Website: home-depot
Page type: delivery-shipping
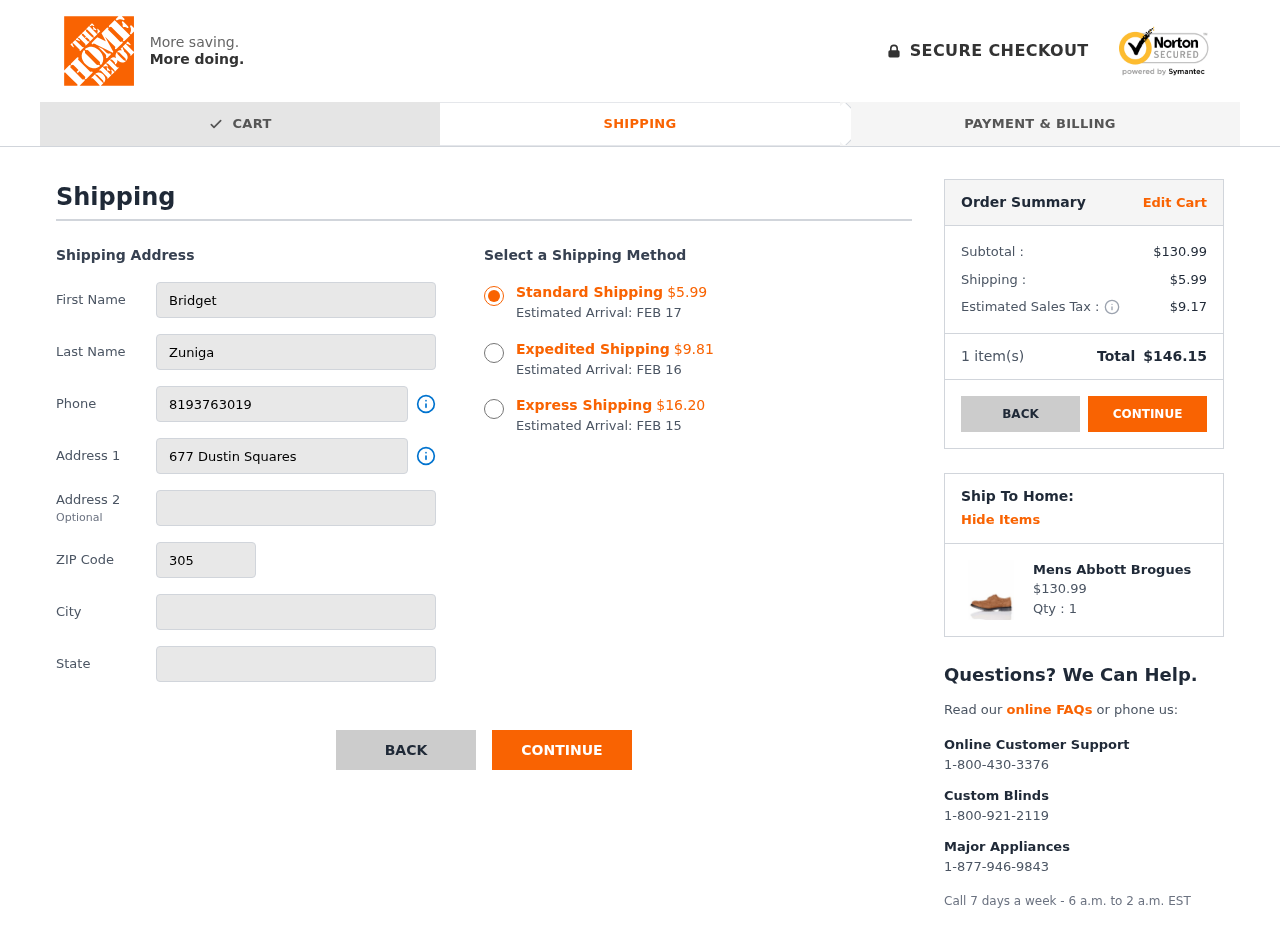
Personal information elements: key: PII_CITY
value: Port Mary
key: PII_FIRSTNAME
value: Bridget
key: PII_LASTNAME
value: Zuniga
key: PII_PHONE
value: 8193763019
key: PII_POSTCODE
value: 30504
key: PII_STATE
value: Louisiana
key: PII_STREET
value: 677 Dustin Squares
Product elements: key: PRODUCT1_NAME
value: Mens Abbott Brogues
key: PRODUCT1_PRICE
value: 130.99
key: PRODUCT1_QUANTITY
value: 1
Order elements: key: ORDER_SHIPPING_COST_STANDARD
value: $5.99
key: ORDER_DELIVERY_DATE
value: FEB 17
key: ORDER_SHIPPING_COST_EXPEDITED
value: $9.81
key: ORDER_DELIVERY_DATE_EXPEDITED
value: FEB 16
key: ORDER_SHIPPING_COST_EXPRESS
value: $16.20
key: ORDER_DELIVERY_DATE_EXPRESS
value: FEB 15
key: ORDER_SUBTOTAL
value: $130.99
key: ORDER_SHIPPING_COST
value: $5.99
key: ORDER_TAX
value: $9.17
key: ORDER_NUM_ITEMS
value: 1
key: ORDER_TOTAL
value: $146.15